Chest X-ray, AP view. Patient: 59 years old, sex M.
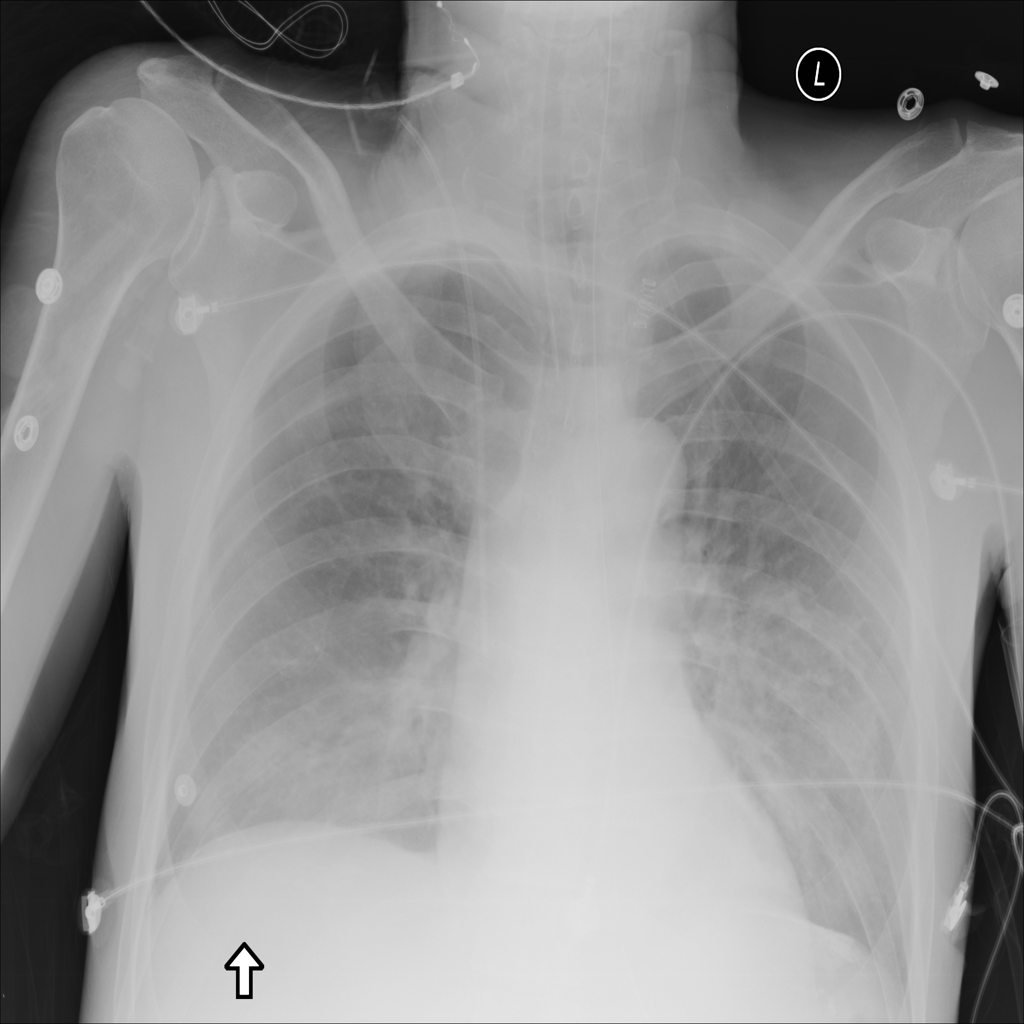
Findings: Infiltration